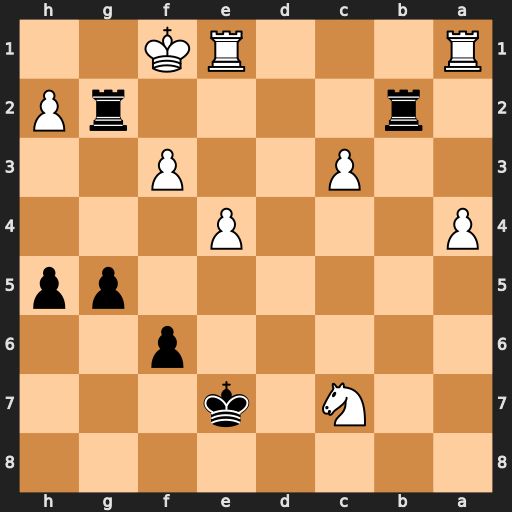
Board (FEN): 8/2N1k3/5p2/6pp/P3P3/2P2P2/1r4rP/R3RK2
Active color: b
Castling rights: -
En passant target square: -
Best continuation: Rbf2#